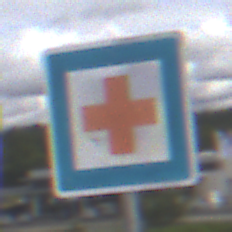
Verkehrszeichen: ErsteHilfe
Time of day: MorningAfternoon
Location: Outdoor (Suburban)
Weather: PartlyCloudy
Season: NotSpecified
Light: Natural